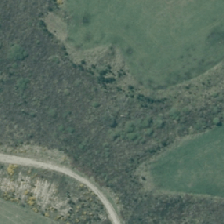
Land cover: herbaceous_freshwater_vege